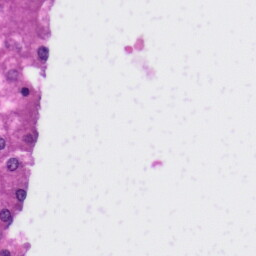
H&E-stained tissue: Liver